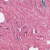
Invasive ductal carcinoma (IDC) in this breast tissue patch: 0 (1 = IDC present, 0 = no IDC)